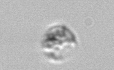
Label: Amoeba